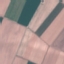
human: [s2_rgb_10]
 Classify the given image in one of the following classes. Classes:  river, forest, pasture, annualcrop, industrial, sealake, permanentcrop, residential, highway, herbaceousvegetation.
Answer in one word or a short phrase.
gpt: AnnualCrop